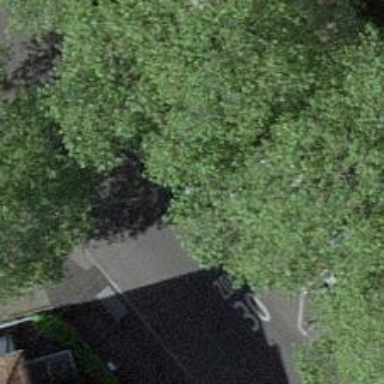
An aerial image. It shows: Asphalt road in living street.